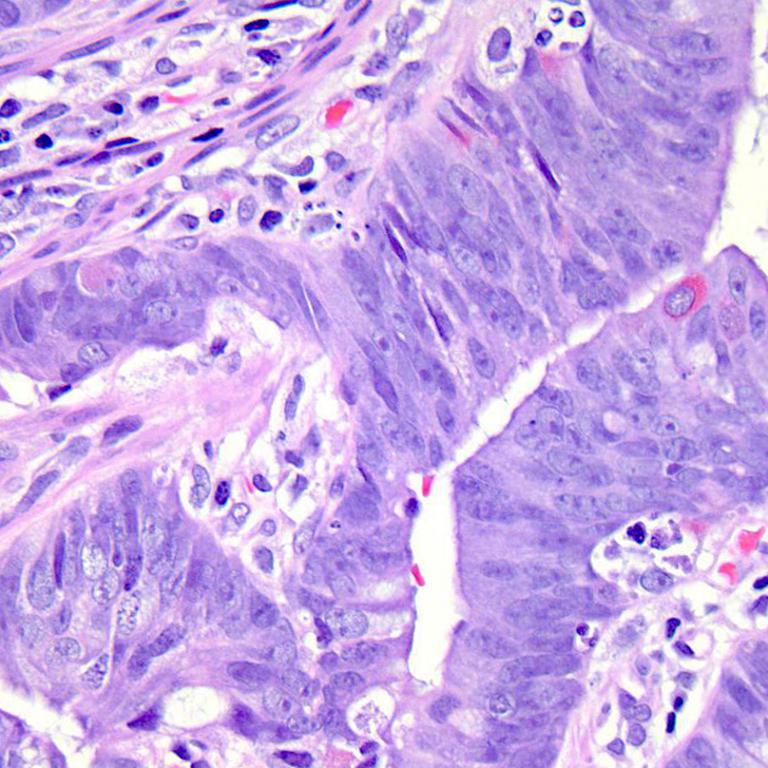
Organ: colon
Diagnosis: adenocarcinomas